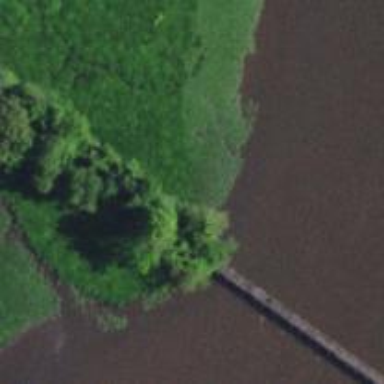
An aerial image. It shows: Abandoned railway.